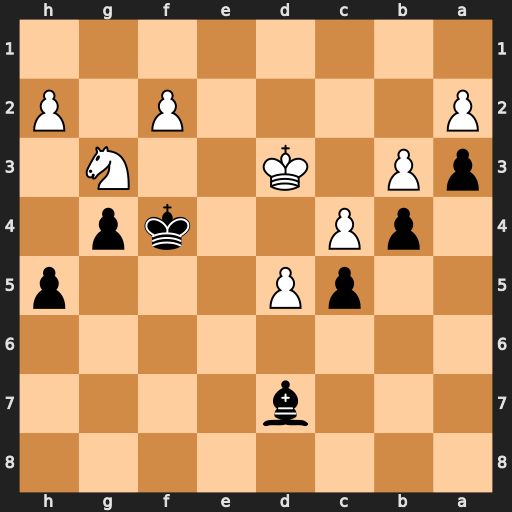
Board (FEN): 8/3b4/8/2pP3p/1pP2kp1/pP1K2N1/P4P1P/8
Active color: b
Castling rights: -
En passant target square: -
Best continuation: h4 Nf1 Kf3